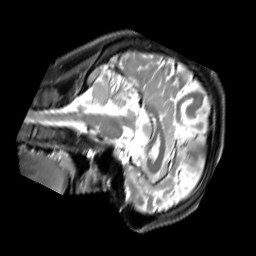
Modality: PDw
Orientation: sagittal
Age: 25
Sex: male
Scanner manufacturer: siemens
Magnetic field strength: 3 T
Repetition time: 11.88 s
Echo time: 0.014 s